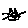
Label: cat